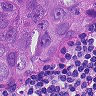
Metastatic tissue present: yes